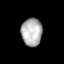
Tissue: lung
Cell type: T cells
Senescence score: 0.1991
Nuclear area (px): 568
Mean DAPI intensity: 178.254